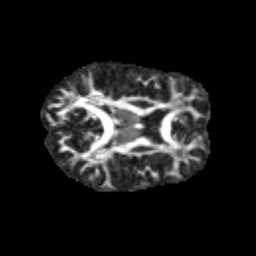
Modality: FA
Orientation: axial
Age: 10
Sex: female
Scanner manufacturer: siemens
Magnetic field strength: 3 T
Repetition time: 3.8 s
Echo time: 0.07 s